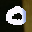
Label: 0